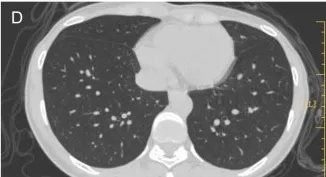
The patient relapsed after eight maintenance treatments with tislelizumab (D).
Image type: radiology (ct)